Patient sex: F
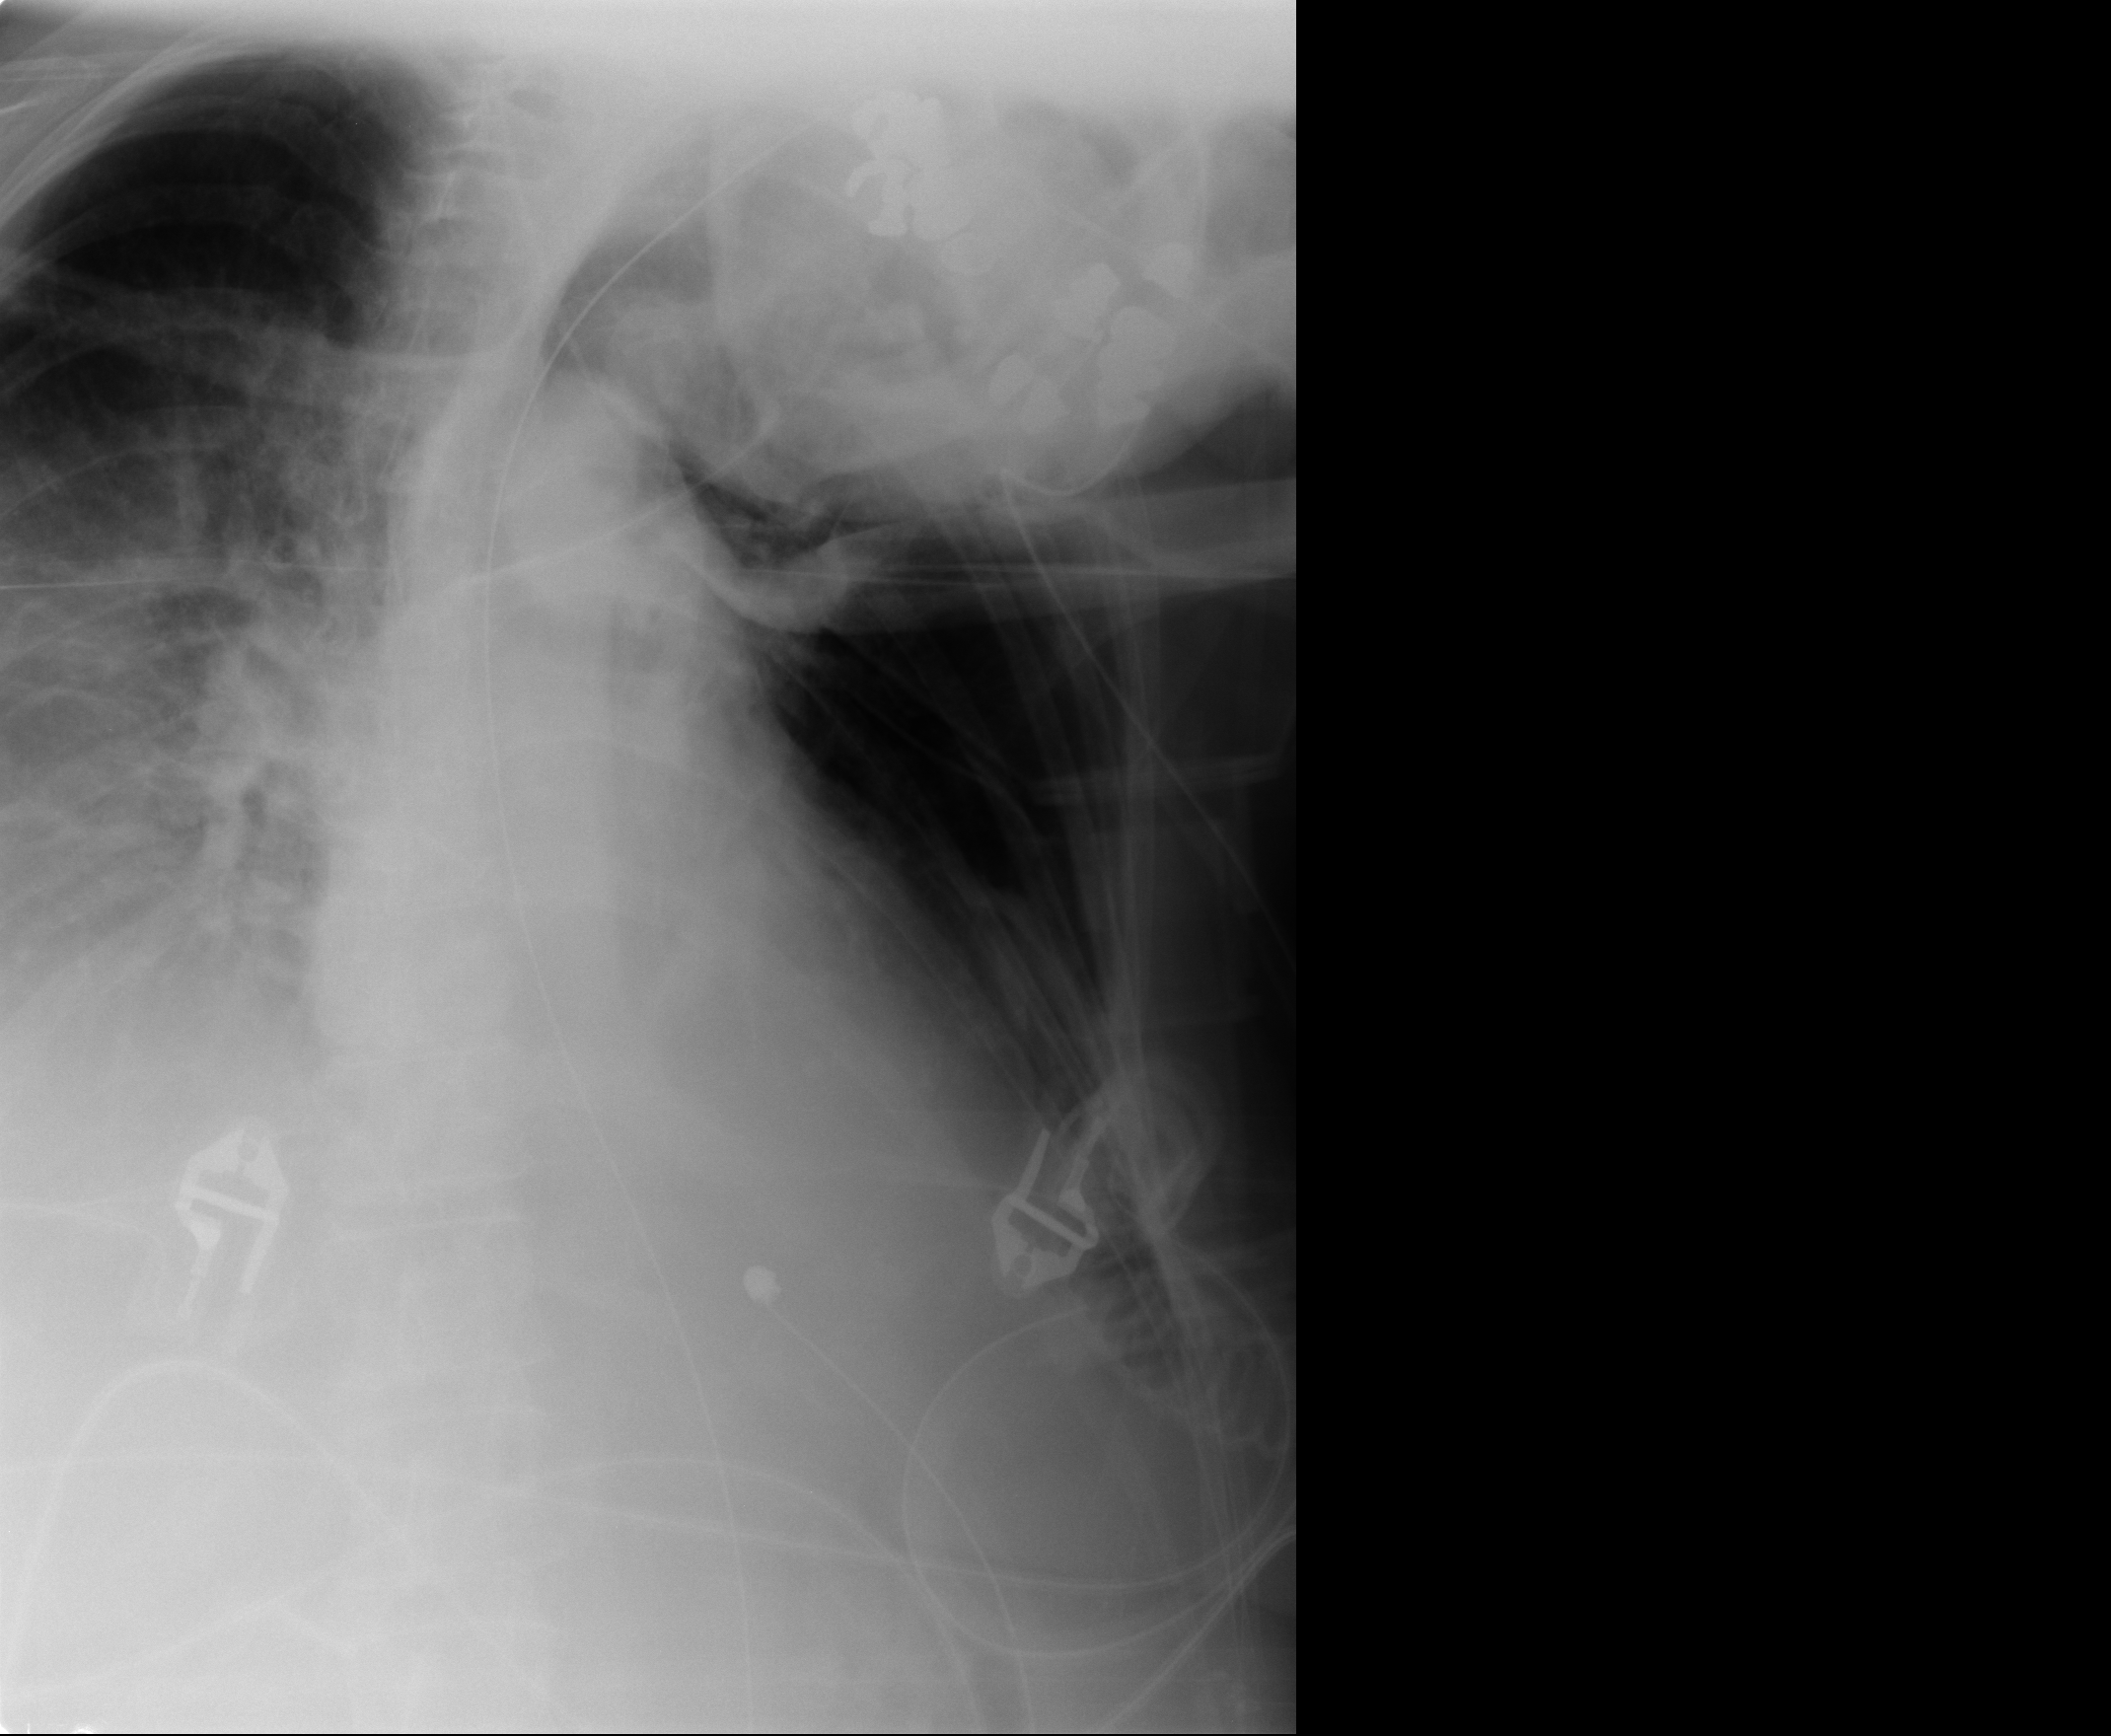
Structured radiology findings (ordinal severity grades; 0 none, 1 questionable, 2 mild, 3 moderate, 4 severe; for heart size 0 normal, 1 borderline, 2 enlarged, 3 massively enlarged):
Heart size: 0
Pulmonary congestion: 2
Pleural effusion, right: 2
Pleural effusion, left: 2
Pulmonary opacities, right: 3
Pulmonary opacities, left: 2
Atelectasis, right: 3
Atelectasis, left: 2